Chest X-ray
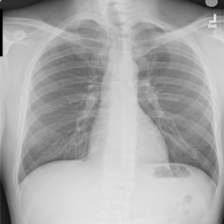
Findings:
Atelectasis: negative
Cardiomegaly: negative
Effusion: negative
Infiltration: negative
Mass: negative
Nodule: positive
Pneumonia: negative
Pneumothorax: negative
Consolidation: negative
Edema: negative
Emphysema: negative
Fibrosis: negative
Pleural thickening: negative
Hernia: negative